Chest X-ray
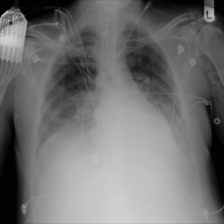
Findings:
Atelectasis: negative
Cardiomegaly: negative
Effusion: negative
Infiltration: negative
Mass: negative
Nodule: negative
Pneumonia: negative
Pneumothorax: negative
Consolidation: negative
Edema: negative
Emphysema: negative
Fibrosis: negative
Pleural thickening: negative
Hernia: negative